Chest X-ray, PA view. Patient: 40 years old, sex F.
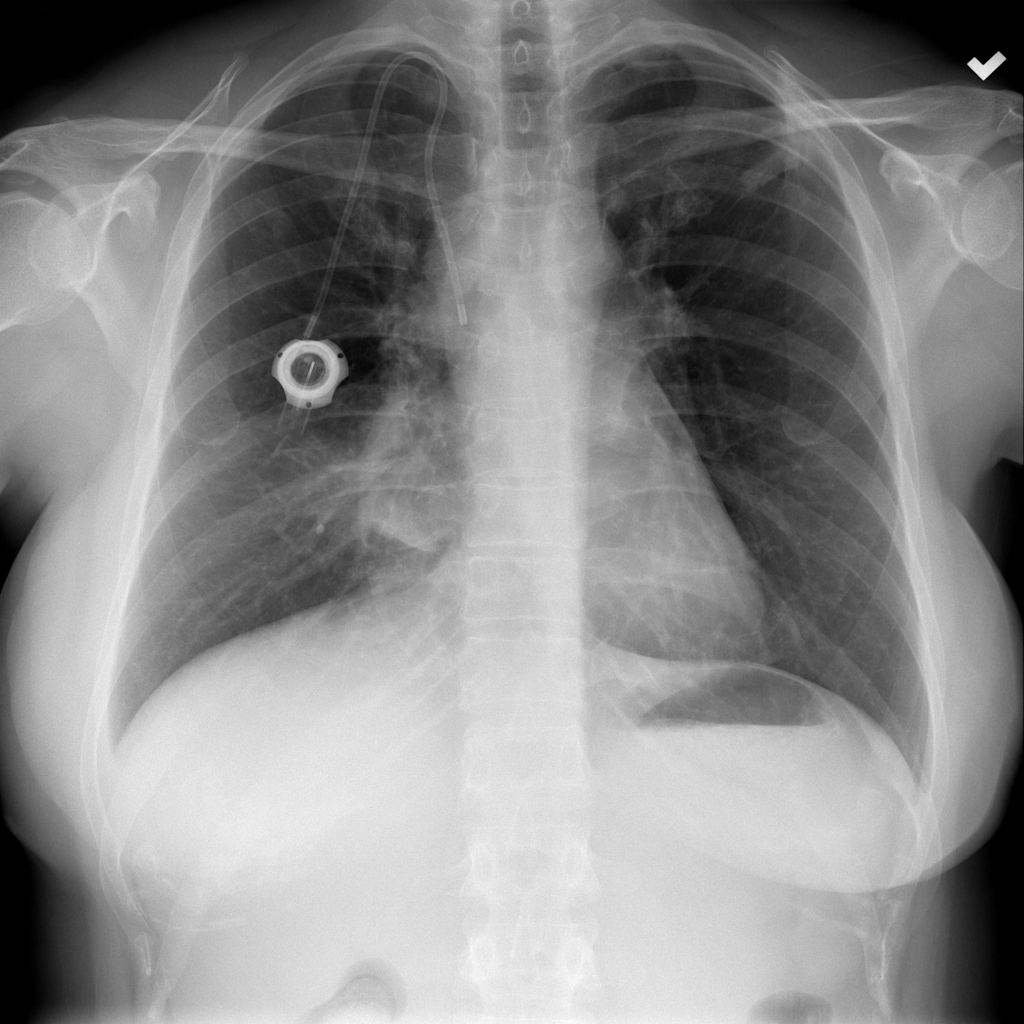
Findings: Atelectasis, Effusion, Fibrosis